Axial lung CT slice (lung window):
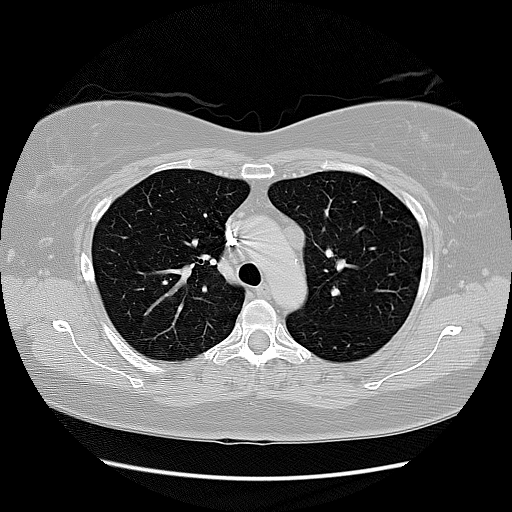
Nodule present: no